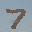
Label: 7